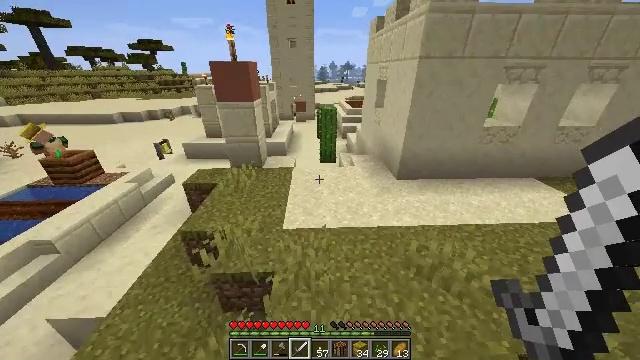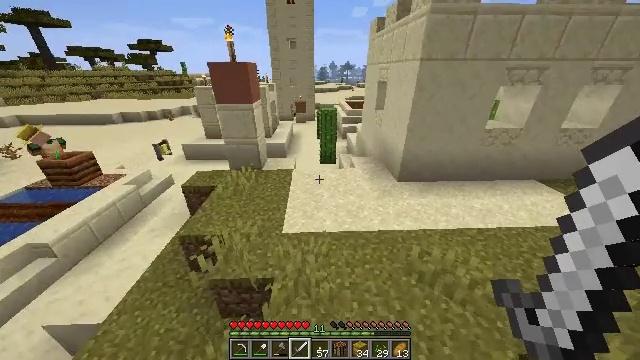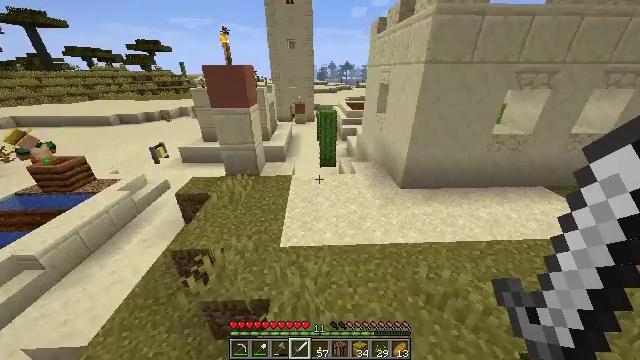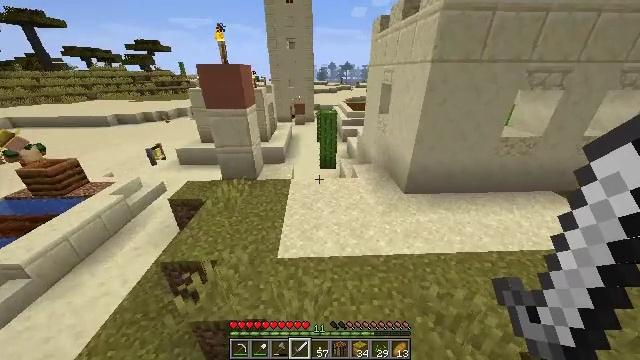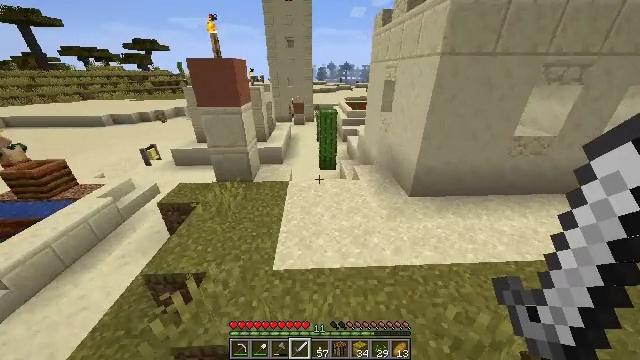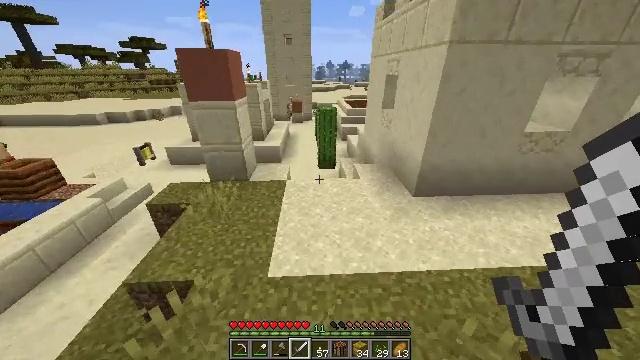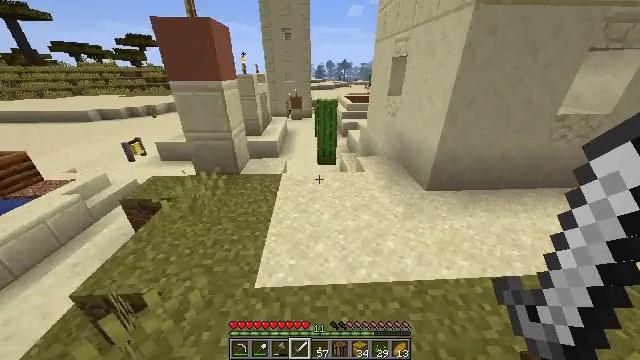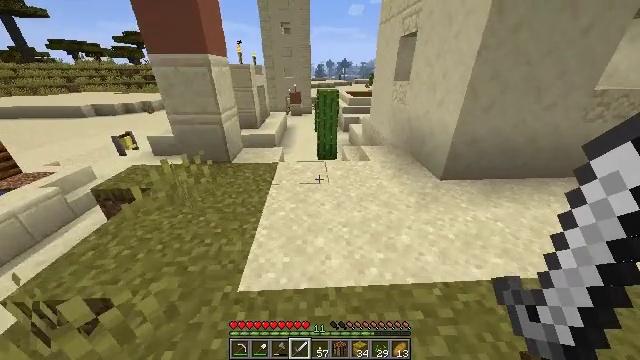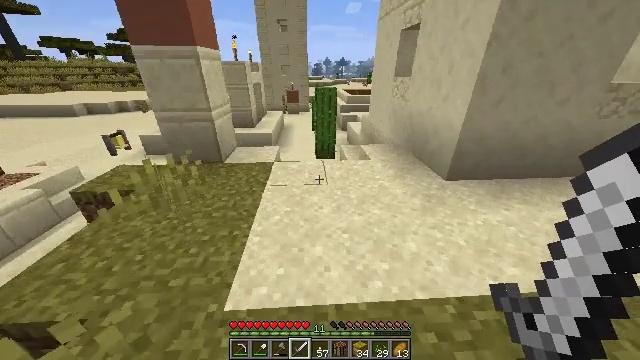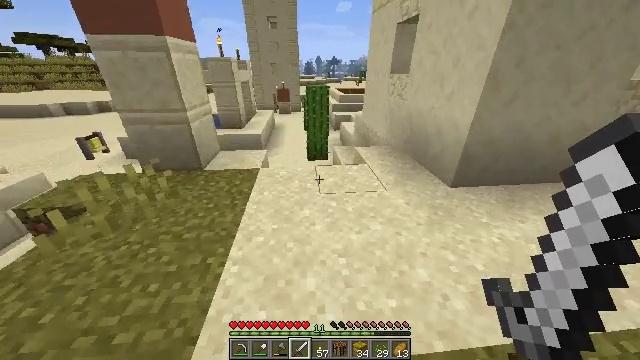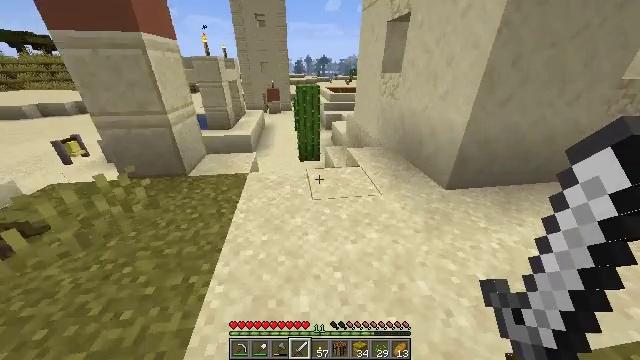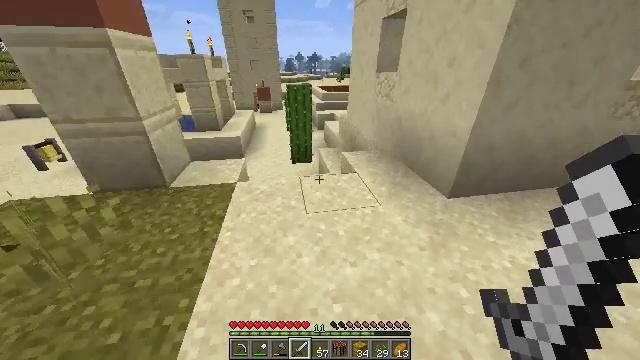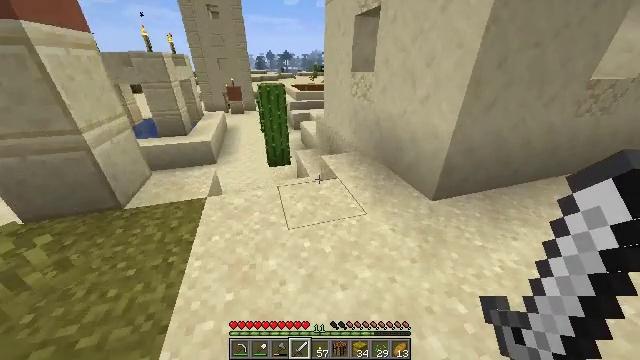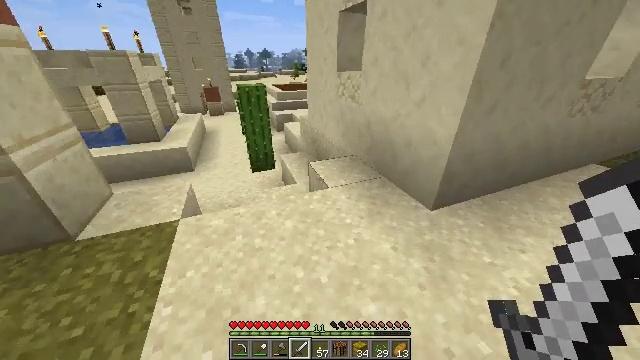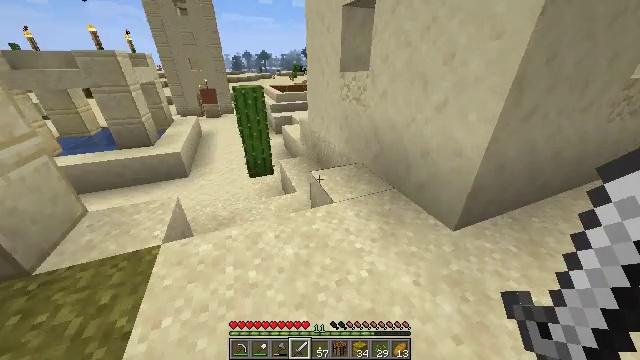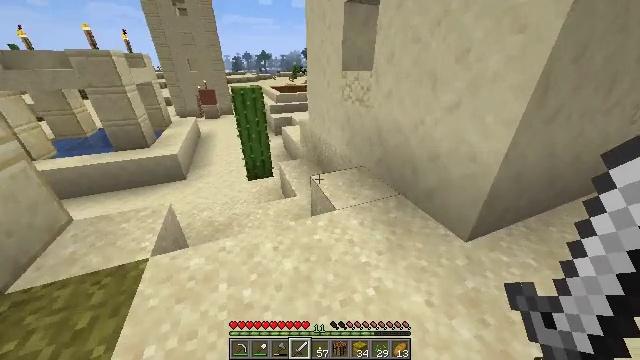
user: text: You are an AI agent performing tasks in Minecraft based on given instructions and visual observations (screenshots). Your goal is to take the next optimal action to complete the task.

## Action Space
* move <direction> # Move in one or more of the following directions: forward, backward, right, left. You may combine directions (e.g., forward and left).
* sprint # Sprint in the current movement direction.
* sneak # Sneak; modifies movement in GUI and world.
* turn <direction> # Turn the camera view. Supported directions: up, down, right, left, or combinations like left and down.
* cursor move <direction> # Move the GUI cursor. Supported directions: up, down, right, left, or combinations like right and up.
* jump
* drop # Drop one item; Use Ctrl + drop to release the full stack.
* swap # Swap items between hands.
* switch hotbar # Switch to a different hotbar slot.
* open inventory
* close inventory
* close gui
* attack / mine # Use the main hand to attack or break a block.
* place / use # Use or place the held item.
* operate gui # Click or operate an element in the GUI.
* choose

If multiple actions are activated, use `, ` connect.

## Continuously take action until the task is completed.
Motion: motion action
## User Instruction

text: Attack the lime bed to recycle it.
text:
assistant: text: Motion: move forward, sprint, jump
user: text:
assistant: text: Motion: move forward, sprint, jump
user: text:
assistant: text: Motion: move forward, sprint, jump
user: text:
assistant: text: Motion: move forward, sprint, jump
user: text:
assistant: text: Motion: move forward, sprint
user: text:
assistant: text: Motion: move forward, sprint
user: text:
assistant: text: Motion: move forward, sprint
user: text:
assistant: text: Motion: move forward, sprint
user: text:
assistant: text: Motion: move forward, sprint, turn right
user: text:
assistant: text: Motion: move forward, sprint, turn right
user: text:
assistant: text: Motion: move forward, sprint, turn right
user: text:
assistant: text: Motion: move forward, sprint, turn right
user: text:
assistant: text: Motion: move forward, sprint, turn right
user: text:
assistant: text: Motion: move forward, sprint
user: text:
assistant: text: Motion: move forward, sprint
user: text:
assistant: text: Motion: move forward, sprint
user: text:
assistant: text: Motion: move forward, sprint
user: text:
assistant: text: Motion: move forward, sprint
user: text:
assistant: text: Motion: move forward, sprint
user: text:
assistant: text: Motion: move forward, sprint, turn left
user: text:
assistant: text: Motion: move forward, sprint
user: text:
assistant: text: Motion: move forward, sprint
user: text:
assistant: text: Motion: move forward, sprint
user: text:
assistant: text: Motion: move forward, sprint
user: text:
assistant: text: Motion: move forward, sprint, turn right
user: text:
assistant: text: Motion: move forward, sprint, turn right
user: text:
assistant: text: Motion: move forward, sprint, turn right
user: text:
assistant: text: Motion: move forward, sprint, turn right
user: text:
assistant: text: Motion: move forward, sprint, turn right
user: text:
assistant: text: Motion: move forward, sprint